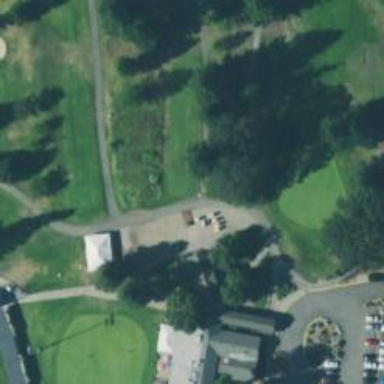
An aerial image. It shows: Path designated for golf carts.